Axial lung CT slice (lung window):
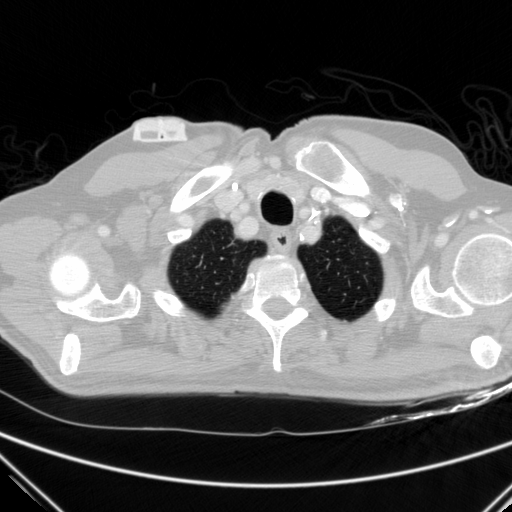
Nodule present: no